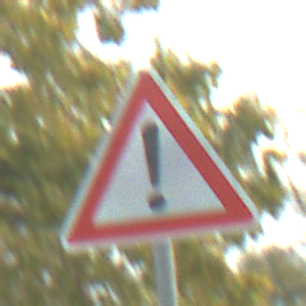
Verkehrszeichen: Gefahrenstelle
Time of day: MorningAfternoon
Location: Outdoor (Urban)
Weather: PartlyCloudy
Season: NotSpecified
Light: Natural